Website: home-depot
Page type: customer-info-address
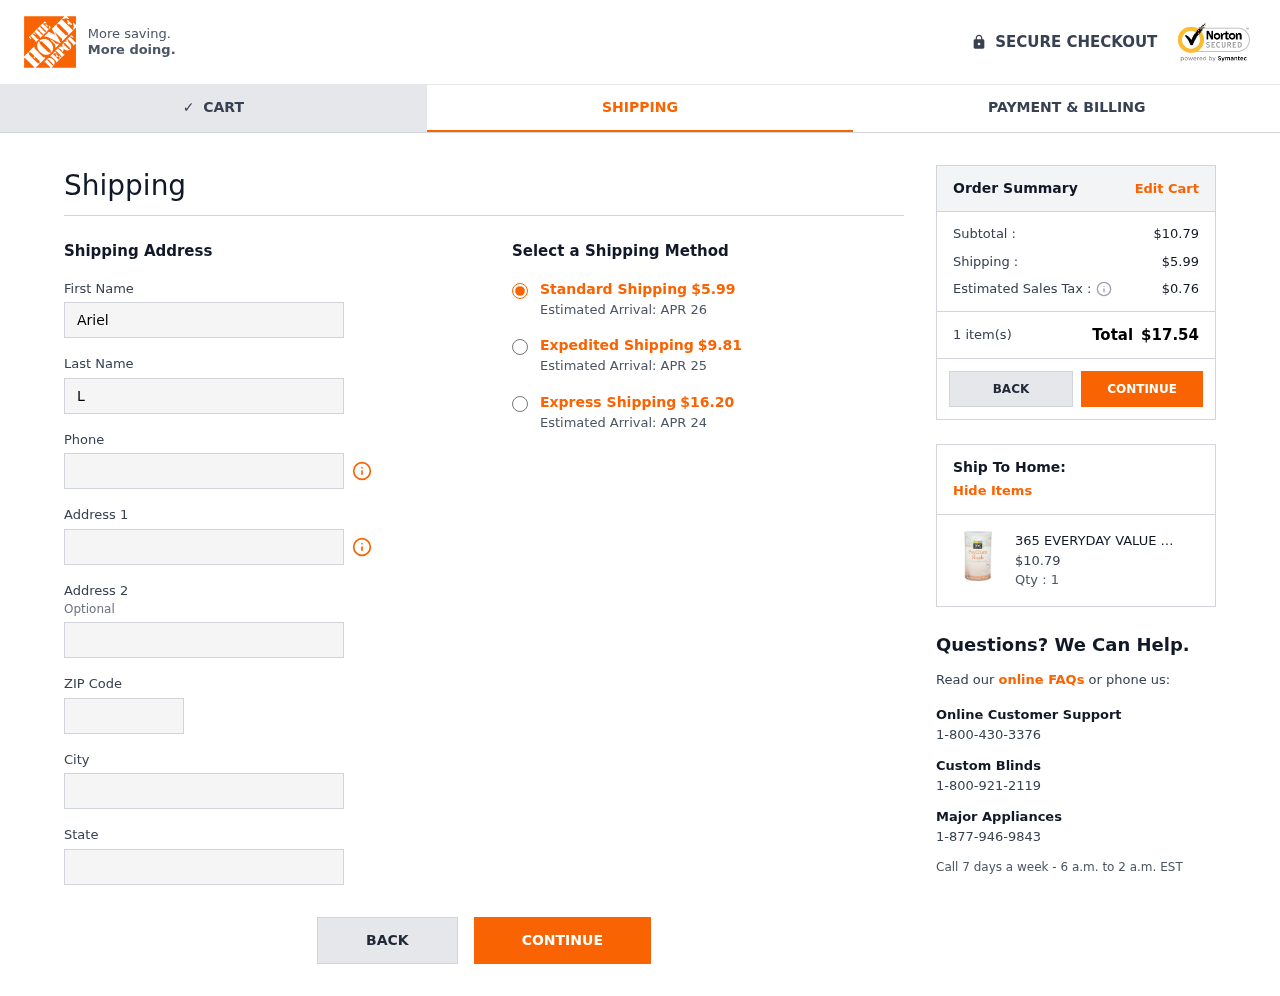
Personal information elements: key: PII_CITY
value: Lake Jennifer
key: PII_FIRSTNAME
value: Ariel
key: PII_LASTNAME
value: Leblanc
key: PII_PHONE
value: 6489687932
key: PII_POSTCODE
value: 13182
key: PII_STATE
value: Indiana
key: PII_STREET
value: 4649 Michelle Well Apt. 099
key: PII_STREET2
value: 0771 Newton Burgs
Product elements: key: PRODUCT1_NAME
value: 365 EVERYDAY VALUE Psyllium Powder Husk, 12 OZ
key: PRODUCT1_PRICE
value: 10.79
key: PRODUCT1_QUANTITY
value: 1
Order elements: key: ORDER_SHIPPING_COST
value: $5.99
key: ORDER_DELIVERY_DATE
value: Estimated Arrival: APR 26
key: ORDER_SHIPPING_COST_EXPEDITED
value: $9.81
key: ORDER_DELIVERY_DATE_EXPEDITED
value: Estimated Arrival: APR 25
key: ORDER_SHIPPING_COST_EXPRESS
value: $16.20
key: ORDER_DELIVERY_DATE_EXPRESS
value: Estimated Arrival: APR 24
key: ORDER_SUBTOTAL
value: $10.79
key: ORDER_TAX
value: $0.76
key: ORDER_NUM_ITEMS
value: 1 item(s)
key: ORDER_TOTAL
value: $17.54